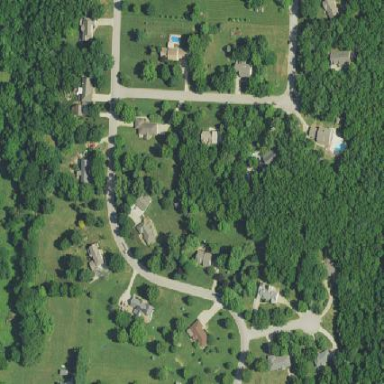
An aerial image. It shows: Single-family residential area.